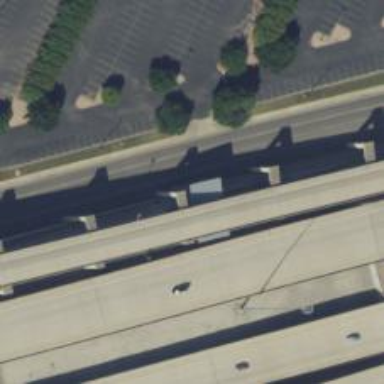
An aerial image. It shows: Toll gantry on the road.